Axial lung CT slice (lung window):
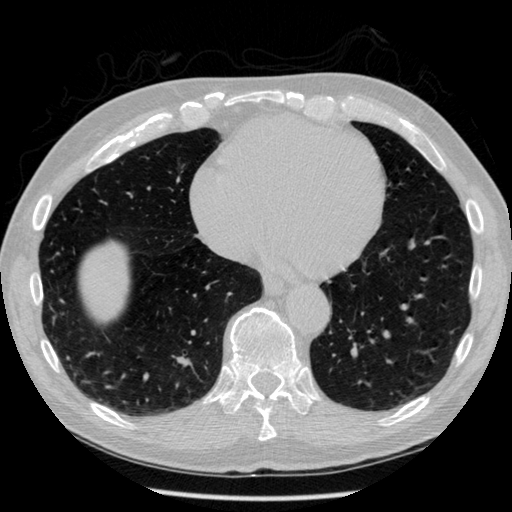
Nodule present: no